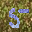
Label: 5